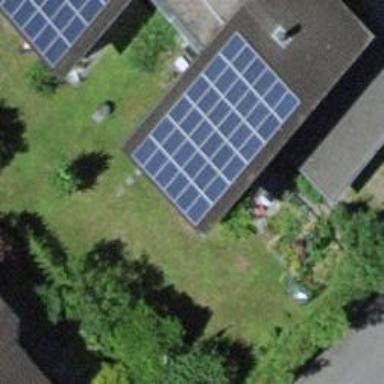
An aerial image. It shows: Solar power generator using photovoltaic panels.